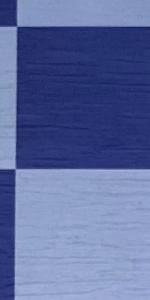
Label: Empty